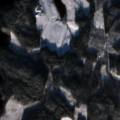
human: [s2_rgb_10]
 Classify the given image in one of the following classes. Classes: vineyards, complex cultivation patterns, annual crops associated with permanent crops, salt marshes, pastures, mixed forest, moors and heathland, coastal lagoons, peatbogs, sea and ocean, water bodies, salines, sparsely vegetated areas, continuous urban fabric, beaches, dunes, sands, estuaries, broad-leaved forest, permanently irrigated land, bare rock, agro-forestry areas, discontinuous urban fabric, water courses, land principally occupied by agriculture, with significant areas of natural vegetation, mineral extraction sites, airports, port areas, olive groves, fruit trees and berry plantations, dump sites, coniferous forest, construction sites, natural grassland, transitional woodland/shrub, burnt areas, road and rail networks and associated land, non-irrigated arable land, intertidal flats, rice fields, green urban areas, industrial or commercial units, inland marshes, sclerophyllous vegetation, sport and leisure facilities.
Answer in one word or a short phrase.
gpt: land principally occupied by agriculture, with significant areas of natural vegetation, mixed forest, water bodies